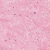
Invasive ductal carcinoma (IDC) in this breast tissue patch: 0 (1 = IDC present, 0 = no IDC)